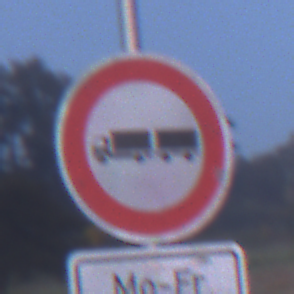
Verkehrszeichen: VerbotLastkraftwagenMitAnhaenger
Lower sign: ZeitangabenMitBeschraenkungAufWochentage2
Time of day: SunriseSunset
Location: Outdoor (Nature)
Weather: Clear
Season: NotSpecified
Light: Natural